Question: <URL>
I have an animation I'm coding using a series of divs from which I am adding and removing classes. The animation is complete, and works as it should in Firefox and Chrome. However, I am having a problem with it in Safari: The objects are not taking on the 'transition' properties from the new added classes, and only using the 'transition' properties from it's initial class.
For example:

The div has both the '.circle' class, and the '.circle.grow' class, which is added when I want to make the circle div bigger. You can see in the grow class, The div has taken on the 'transform' property of '.grow', in which it's scale is returned to (1,1). However, the 'transition' included in '.grow', which would transition the scale is not added, and it instead sticks with the initial 'transition' property present in '.circle', which does not transition the transform property. As a result, when '.grow' is added, the circle simply jumps to the new scale.
As mentioned, it works perfectly fine in Chrome and Safari, taking on '.grow''s transition property. Does anyone know why this might be happening?
after a bit more testing, I have tried removing the 'transition' properties from the initial circle class. HOWEVER, when adding the 'circle.grow' class, the 'transition' properties are still being crossed out, and none of them are applied, despite there not being anything that it's reverting to. Perhaps how the 'transition' property is being defined in '.circle.grow' is invalid somehow to Safari? Presumably, I can put the 'transition' property back in the base '.circle' class, and it WOULD be overwritten by '.cricle.grow', if it's 'transition' was valid. But it's not (?)
SO: what is wrong with the code:
'''
transition: transform 0.3s, width 0.3s;
-moz-transition: transform 0.3s, width 0.3s;
-webkit-transition: transform 0.3s, width 0.3s;
'''
that is making Safari not read or execute it?
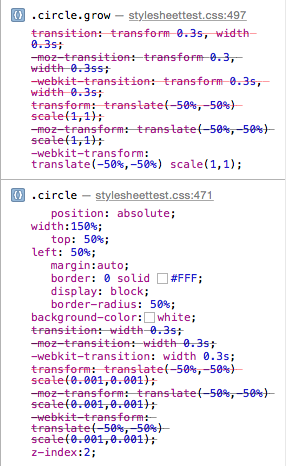
Answer: Ah! I've solved it! It's a strange problem considering it worked otherwise in Chrome / FF, but should have been obvious.
The solution was simple: Safari will only execute -webkit- transitions. But when it tried to, one of them was the transform property, which Safari did not accept. All I needed to do was add the vendor prefix for each 'transform' in their respective vendor-prefixed 'transition's. Like so:
'''
transition: transform 0.3s, width 0.3s;
-moz-transition: -moz-transform 0.3s, width 0.3s;
-webkit-transition: -webkit-transform 0.3s, width 0.3s;
'''